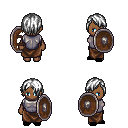
a pixel art fantasy rpg character, female body template, human, dark skin, steel chest armor, robe skirt, white bangs hairstyle, black slippers, shield, four views (front, back, left, right), 2x2 character sprite sheet, small pixel art, hard edges, no anti-aliasing